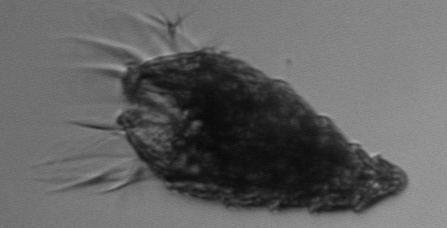
Label: Laboea_strobila